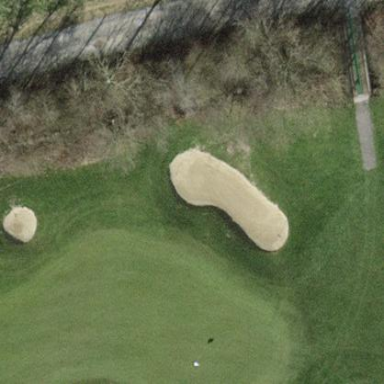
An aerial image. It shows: Sandy area is golf bunker.